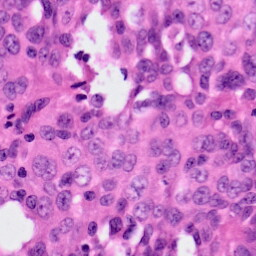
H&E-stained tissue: Ovarian